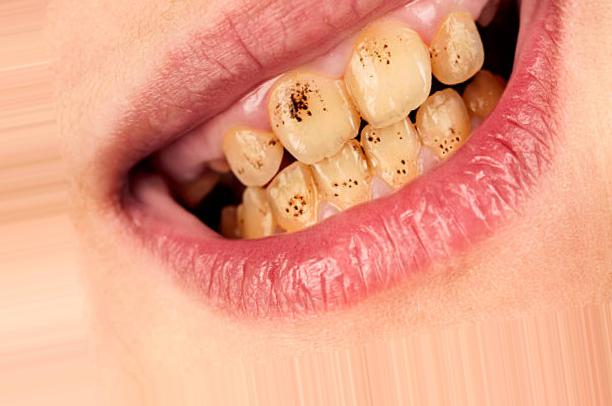
Condition: Tooth Discoloration